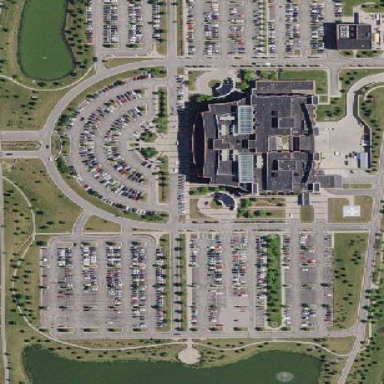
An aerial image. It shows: Hospital providing healthcare services.